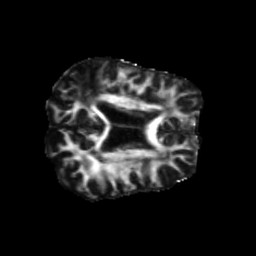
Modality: FA
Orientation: axial
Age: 73
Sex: female
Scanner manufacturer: siemens
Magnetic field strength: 3 T
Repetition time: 5.25 s
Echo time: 0.08 s